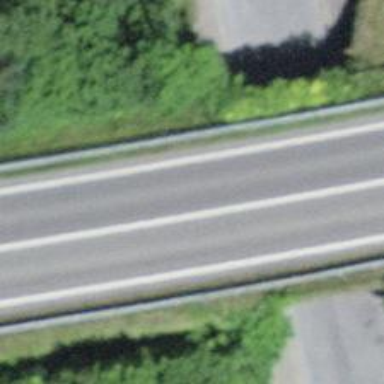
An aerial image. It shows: Trunk motorroad.